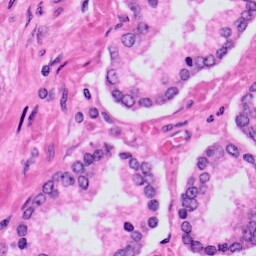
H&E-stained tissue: Prostate